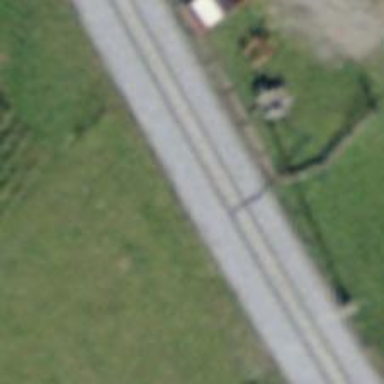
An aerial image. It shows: Narrow gauge railway with electrified contact lines.